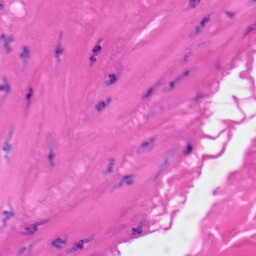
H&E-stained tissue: Skin